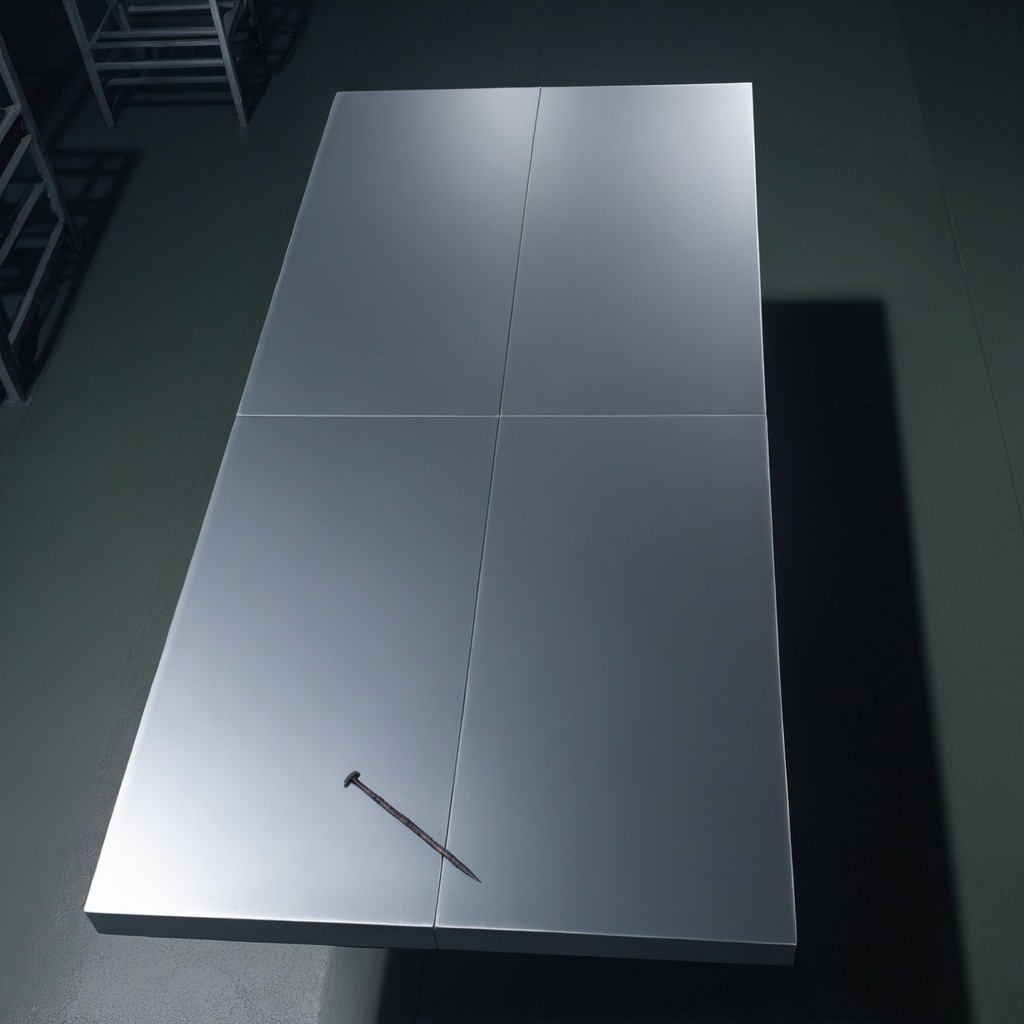
An iron nail is lying on a clean empty table in a basement in the evening soft directional lighting on the tabletop realistic grain studio-quality clarity centered framing